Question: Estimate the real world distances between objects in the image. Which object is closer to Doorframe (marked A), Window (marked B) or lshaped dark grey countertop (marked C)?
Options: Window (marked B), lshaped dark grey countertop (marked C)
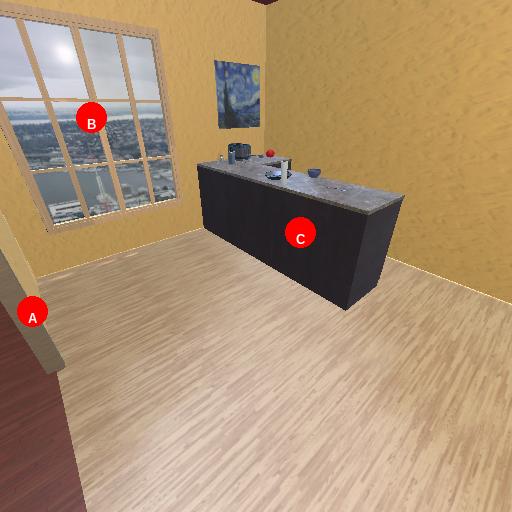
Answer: Window (marked B)